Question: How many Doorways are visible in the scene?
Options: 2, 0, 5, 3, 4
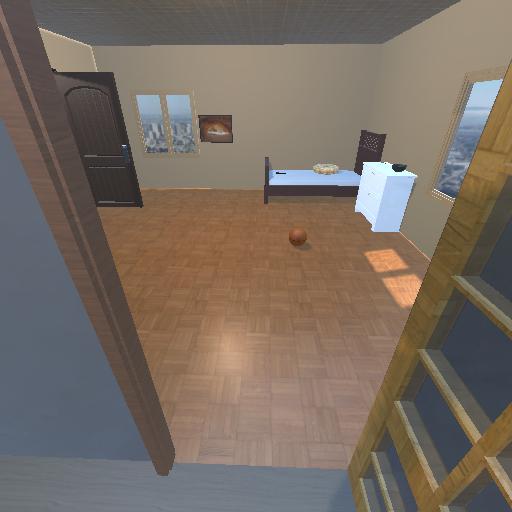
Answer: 2